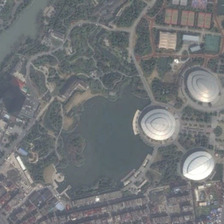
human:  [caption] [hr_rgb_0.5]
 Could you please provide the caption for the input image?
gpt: many buildings and green trees are around a pond in a park near a river .

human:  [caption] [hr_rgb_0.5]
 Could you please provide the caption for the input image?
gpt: many buildings and green trees are around a pond in a park near a river .

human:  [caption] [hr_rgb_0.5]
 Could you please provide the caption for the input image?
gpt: many buildings and green trees are around a pond in a park near a river .

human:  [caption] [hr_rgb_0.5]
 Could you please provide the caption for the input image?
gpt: many buildings and green trees are around a pond in a park near a river .

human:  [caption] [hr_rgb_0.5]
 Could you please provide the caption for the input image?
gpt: many buildings and green trees are around a pond in a park near a river .